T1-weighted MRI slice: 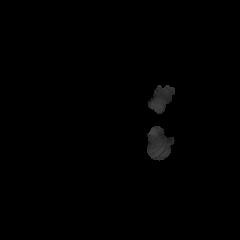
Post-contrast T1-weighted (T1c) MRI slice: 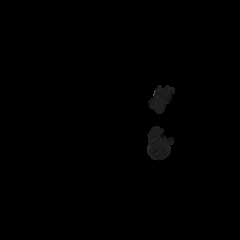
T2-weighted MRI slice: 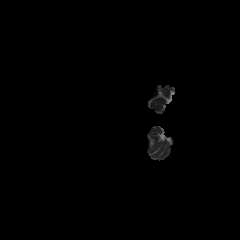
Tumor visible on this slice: no